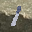
Label: 1